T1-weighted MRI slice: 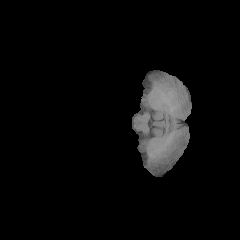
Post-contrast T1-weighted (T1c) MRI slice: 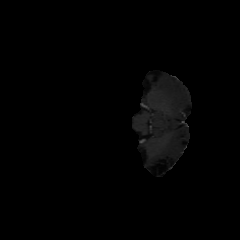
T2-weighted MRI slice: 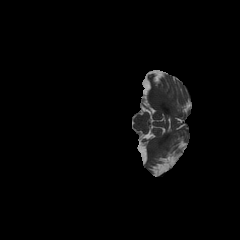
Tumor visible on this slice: no